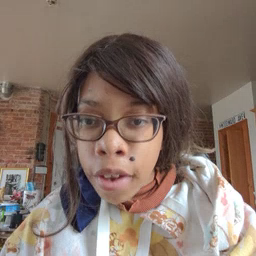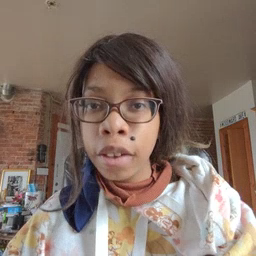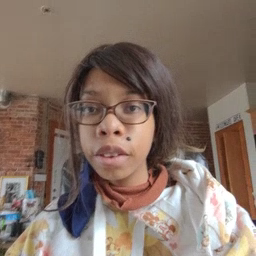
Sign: quiet